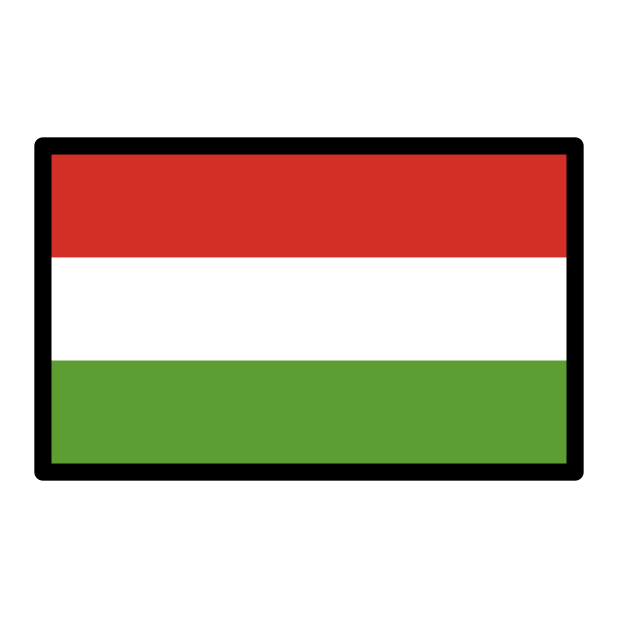
flag: Hungary